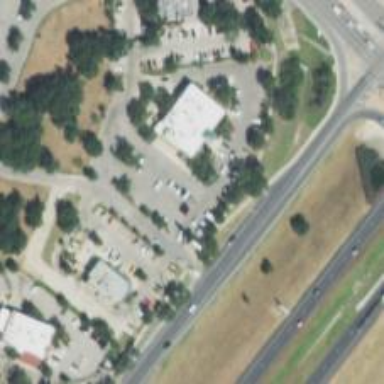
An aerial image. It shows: Secondary road with frontage road alongside.